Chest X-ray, AP view. Patient: 42 years old, sex F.
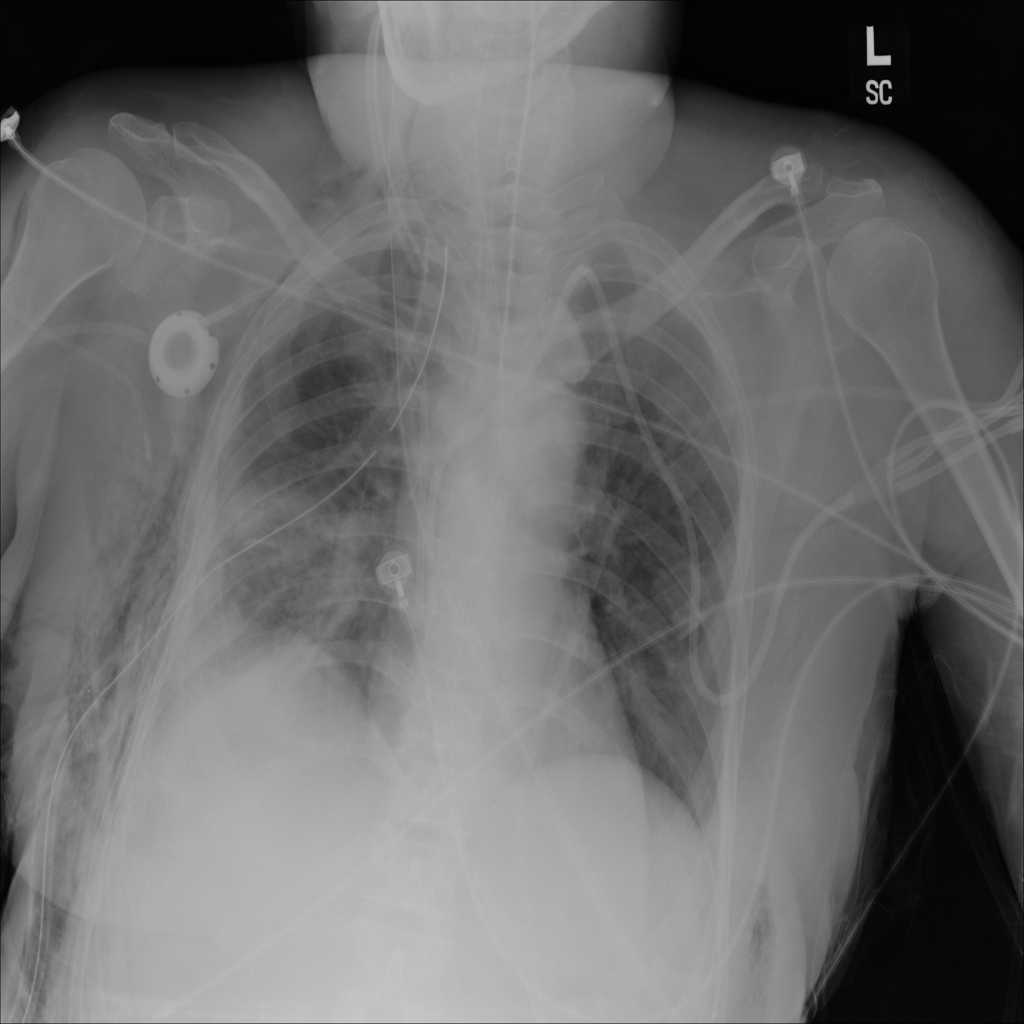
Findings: No Finding